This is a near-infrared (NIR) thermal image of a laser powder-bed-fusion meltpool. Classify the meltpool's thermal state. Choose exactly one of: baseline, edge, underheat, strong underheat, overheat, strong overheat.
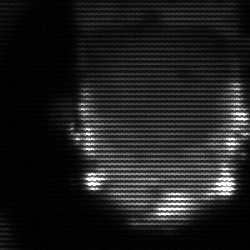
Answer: baseline